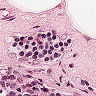
Metastatic tissue present: no